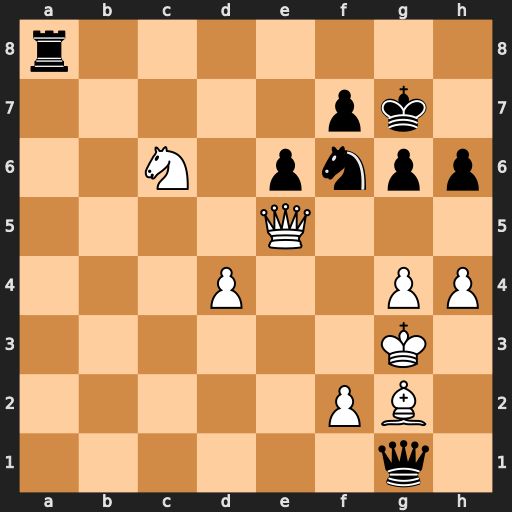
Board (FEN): r7/5pk1/2N1pnpp/4Q3/3P2PP/6K1/5PB1/6q1
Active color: w
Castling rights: -
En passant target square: -
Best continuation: g5 hxg5 hxg5 Kh7 Qxf6